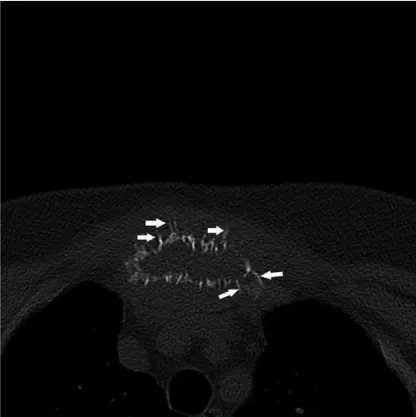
(A) Axial computed tomography (CT) image of the manubrium sterni obtained through the bone window showing an osteolytic lesion with expansion and a periosteal reaction with the appearance of sunrays around the periphery (arrows).
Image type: radiology (ct)